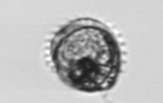
Label: Proterythropsis